Interaction volume radius: 5 \u00c5
Interaction volume height: 20 \u00c5
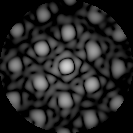
Disorder parameter: 0.268